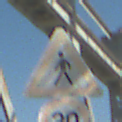
Verkehrszeichen: FussgaengerRechts
Zusatzzeichen unten: Geschwindigkeit30
Umgebung: Outdoor, Special
Tageszeit: MorningAfternoon
Wetter: Clear
Licht: Natural
Jahreszeit: NotSpecified
Kontrast: HighContrast